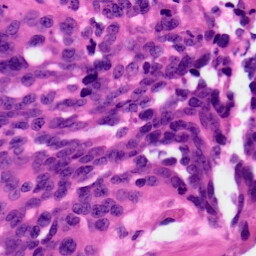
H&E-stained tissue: Ovarian